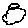
Label: cloud